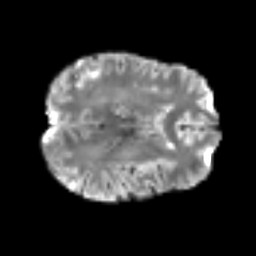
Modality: T2w
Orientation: axial
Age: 62
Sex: male
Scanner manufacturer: siemens
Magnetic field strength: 3 T
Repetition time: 6.1 s
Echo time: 0.101 s